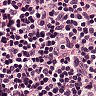
Metastatic tissue present: no